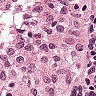
Metastatic tissue present: no